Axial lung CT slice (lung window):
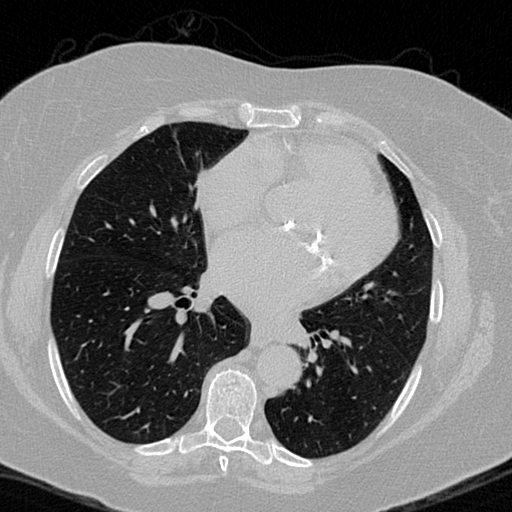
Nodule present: no